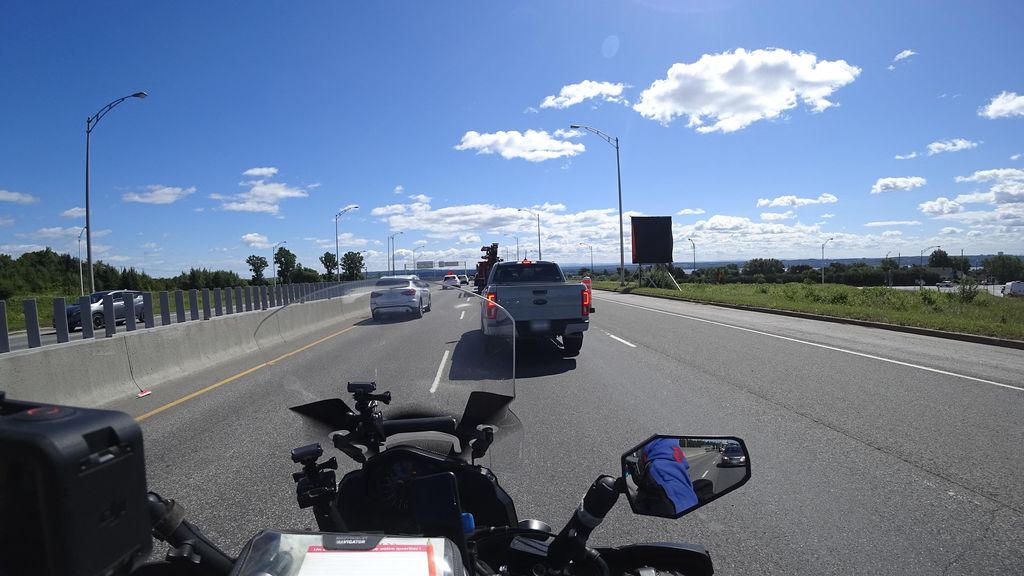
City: quebec_city